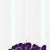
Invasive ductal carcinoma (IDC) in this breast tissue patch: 0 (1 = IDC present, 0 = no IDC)